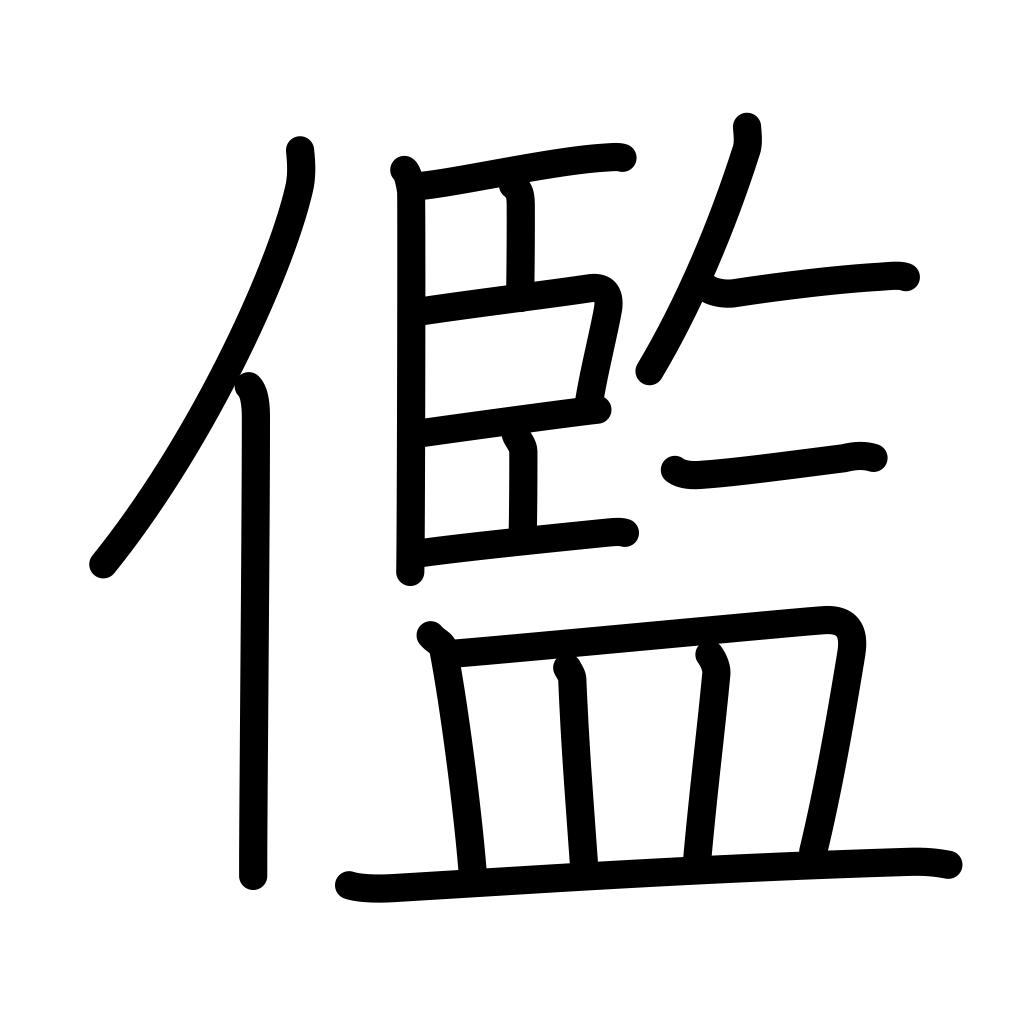
Meaning: ugly